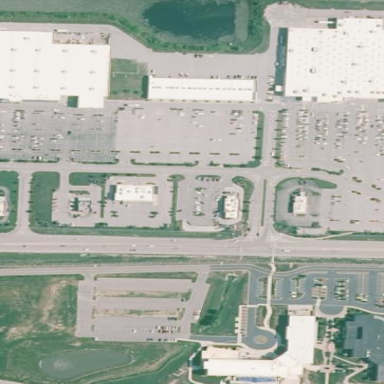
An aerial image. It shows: Retail area.